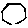
Label: hexagon